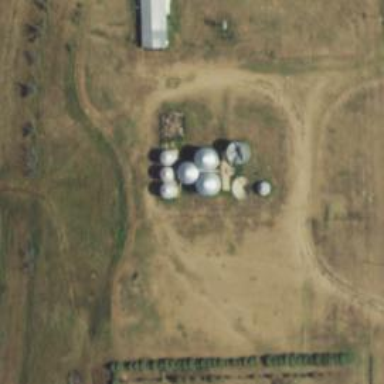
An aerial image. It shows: Silo.